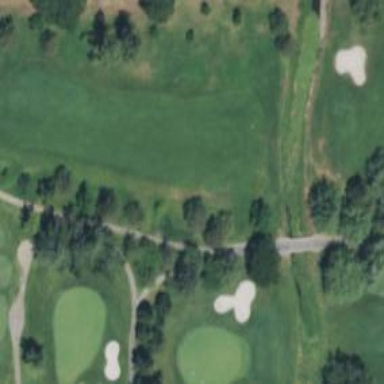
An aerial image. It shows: View of golf hole.